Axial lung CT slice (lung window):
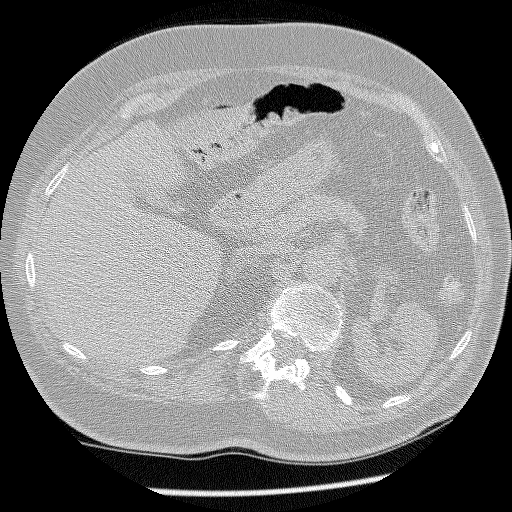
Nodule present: no